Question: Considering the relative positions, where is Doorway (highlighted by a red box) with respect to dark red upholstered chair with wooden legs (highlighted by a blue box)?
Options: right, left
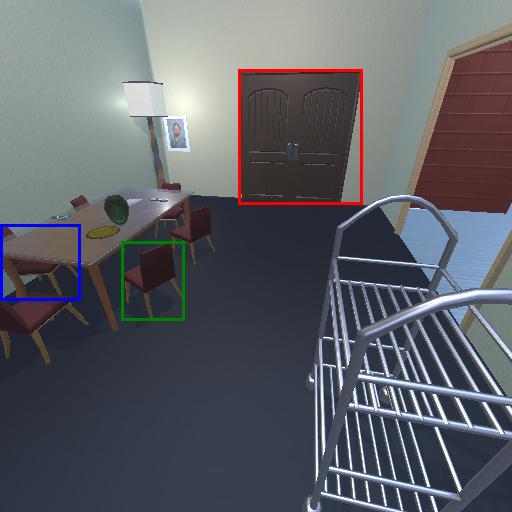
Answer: right